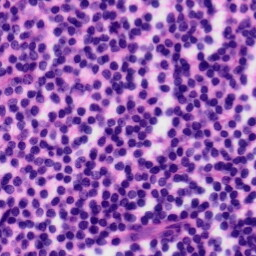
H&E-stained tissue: Tonsil